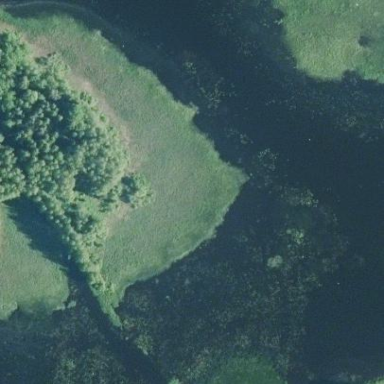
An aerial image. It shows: Reedbed in wetland area.